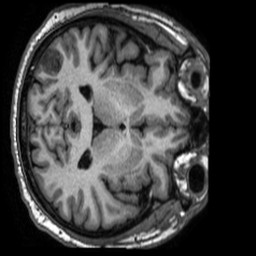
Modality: T1w
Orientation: axial
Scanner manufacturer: philips
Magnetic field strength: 1.5 T
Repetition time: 0.007076 s
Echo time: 0.003204 s